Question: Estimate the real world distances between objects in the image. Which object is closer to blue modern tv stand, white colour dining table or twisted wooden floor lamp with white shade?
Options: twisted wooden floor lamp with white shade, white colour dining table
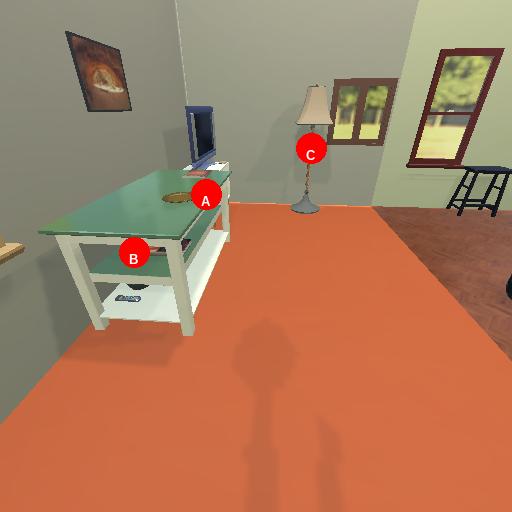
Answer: twisted wooden floor lamp with white shade